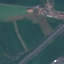
Label: Highway